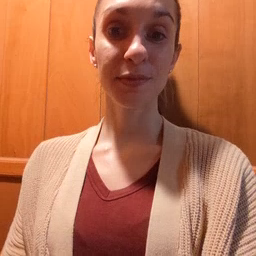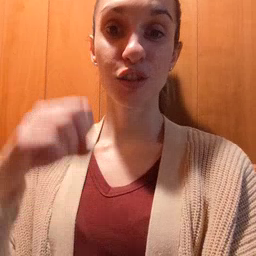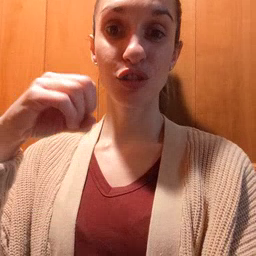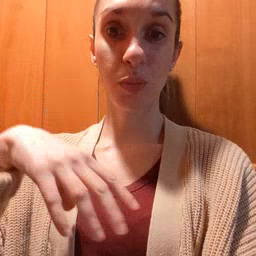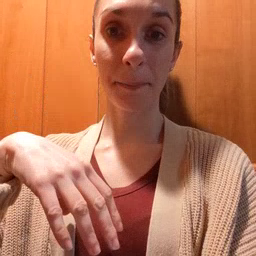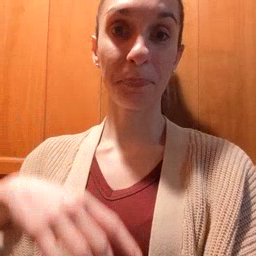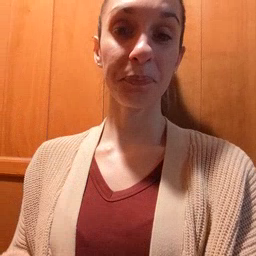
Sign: drop